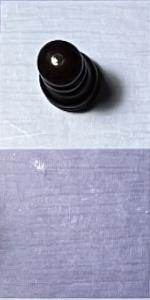
Label: Empty